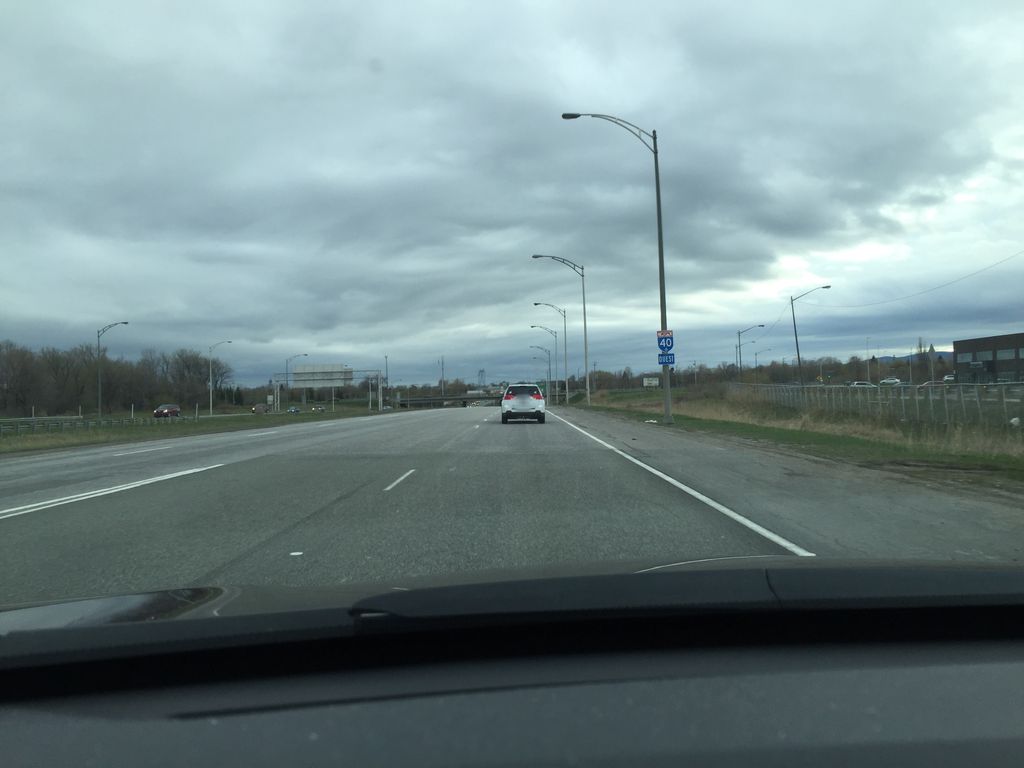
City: quebec_city